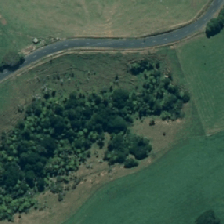
Land cover: broadleaved_indigenous_hardwood